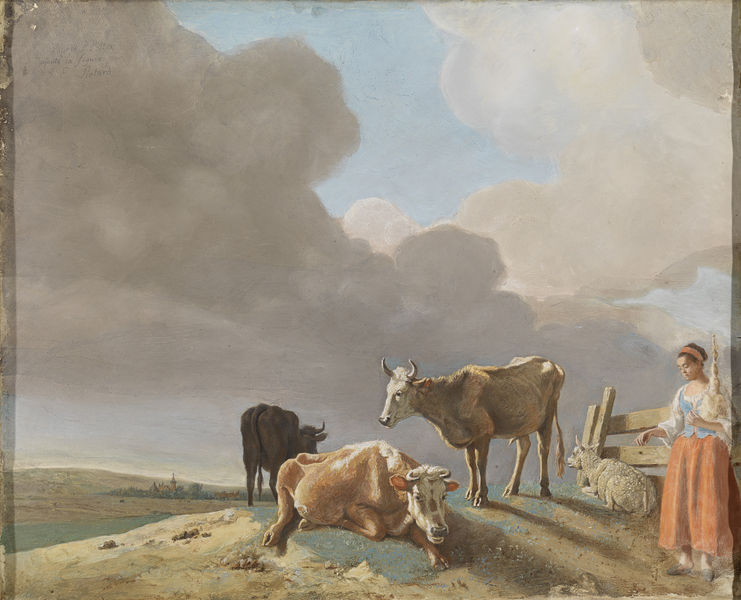
Titel: Landschap met koeien, schapen en herderin, gewijzigde kopie naar een schilderij van Paulus Potter, de herderin gekopieerd van een schilderij van Karel Dujardin (recto); onvoltooid portret van een man (verso)
Künstler: Jean-Etienne Liotard
Standort: Amsterdam
Institution: Rijksmuseum
Schlagwörter: blau, gemälde, himmel, schatten, wolken, kirchturm, landschaft, mädchen, stadt, frau, holz, kleid, licht, dame, gras, rot, wiese, wolke, zaun, flächig, stehen, hügel, kühe, weide, kirche, boden, kind, rosa, turm, hufe, ruhe, liegen, schuhe, bäuerin, dorf, herde, kuh, landschaftsmalerei, rind, holzzaun, haarband, rand, wolle, lamm, rinder, schaf, weiden, tierportrait, hörner, ochse, stier, hirtin, hüten, weise, spinnen, spinnerin, bauernszene, tiefer horizont, kirchtrum